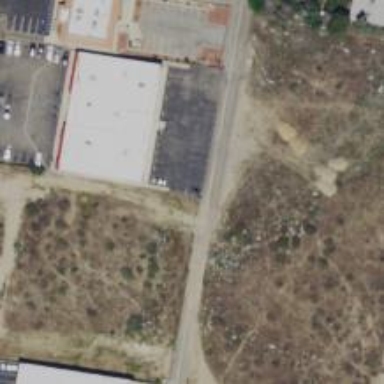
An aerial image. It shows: Alleyway designated as service road.